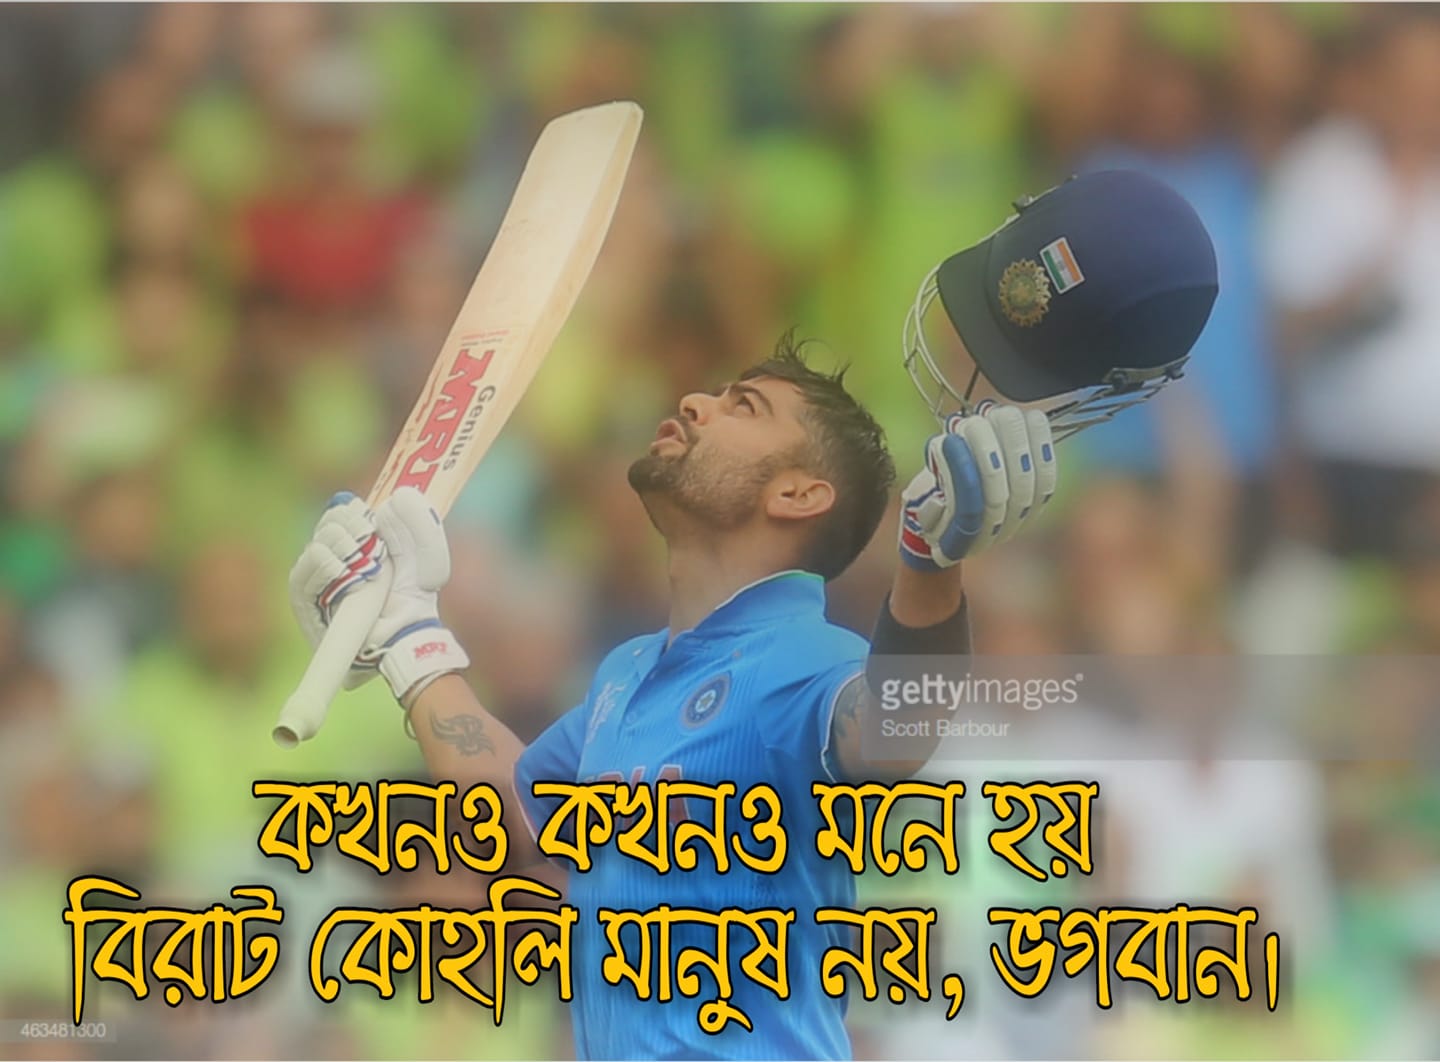
Caption: কখনও কখনও মনে হয় বিরাট কোহলি মানুষ নয় ,    ভগবান ।
Label: non-hate